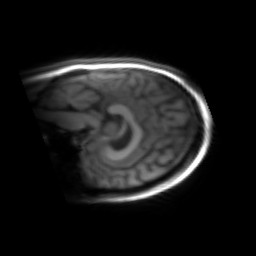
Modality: inplaneT1
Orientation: sagittal
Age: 27
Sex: female
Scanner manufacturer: siemens
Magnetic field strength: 3 T
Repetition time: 1.2 s
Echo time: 0.00251 s